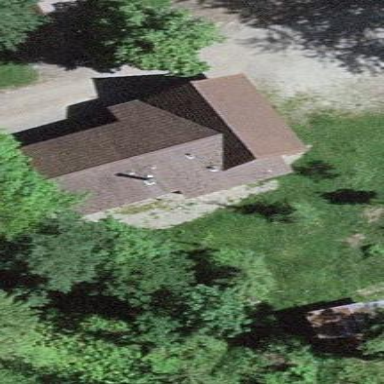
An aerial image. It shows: Cabin is depicted in the image.